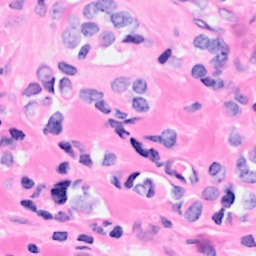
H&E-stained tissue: Breast